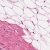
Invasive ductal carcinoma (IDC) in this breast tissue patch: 0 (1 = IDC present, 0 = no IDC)